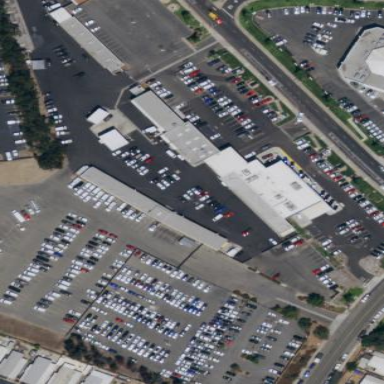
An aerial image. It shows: Car shop in retail area.